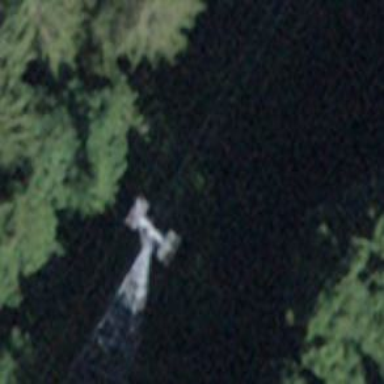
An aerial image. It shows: Pylon used for aerialway.